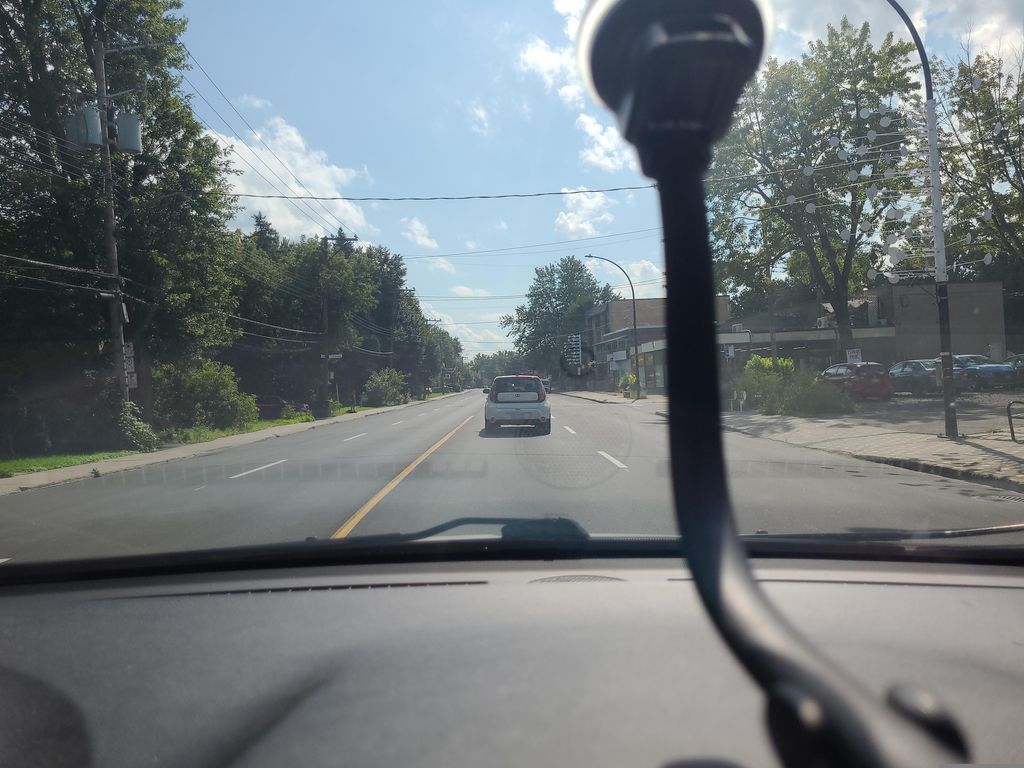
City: montreal